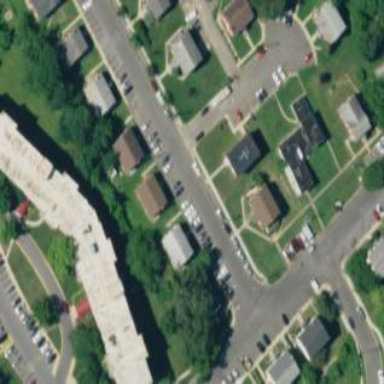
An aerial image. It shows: The image shows part of apartment building.